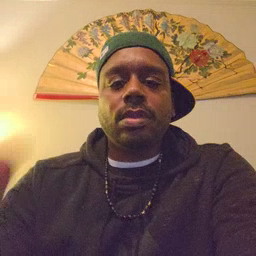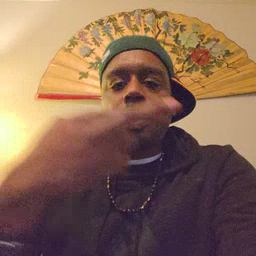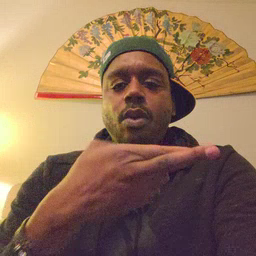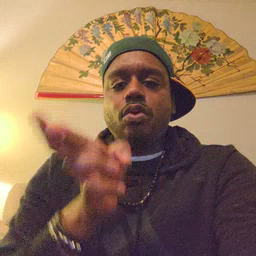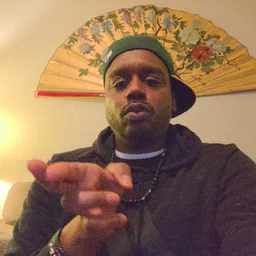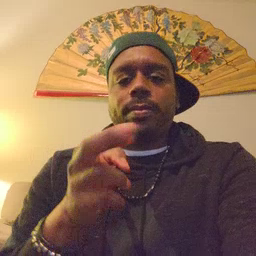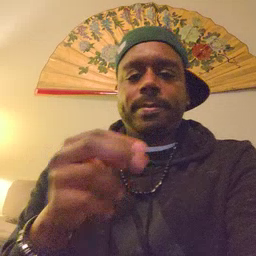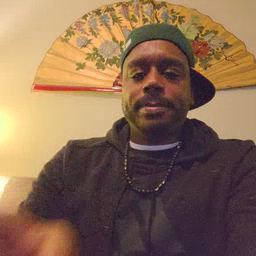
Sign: room